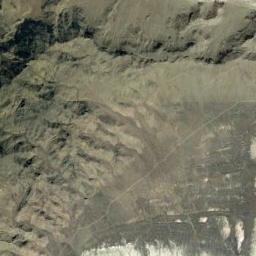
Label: mountain